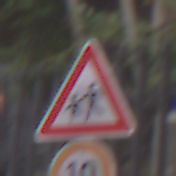
Verkehrszeichen: KinderRechts
Zusatzzeichen unten: Geschwindigkeit10
Umgebung: Outdoor, Urban
Tageszeit: MorningAfternoon
Wetter: Overcast
Licht: Natural
Jahreszeit: NotSpecified
Kontrast: LowContrast